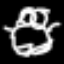
Label: frog